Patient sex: F
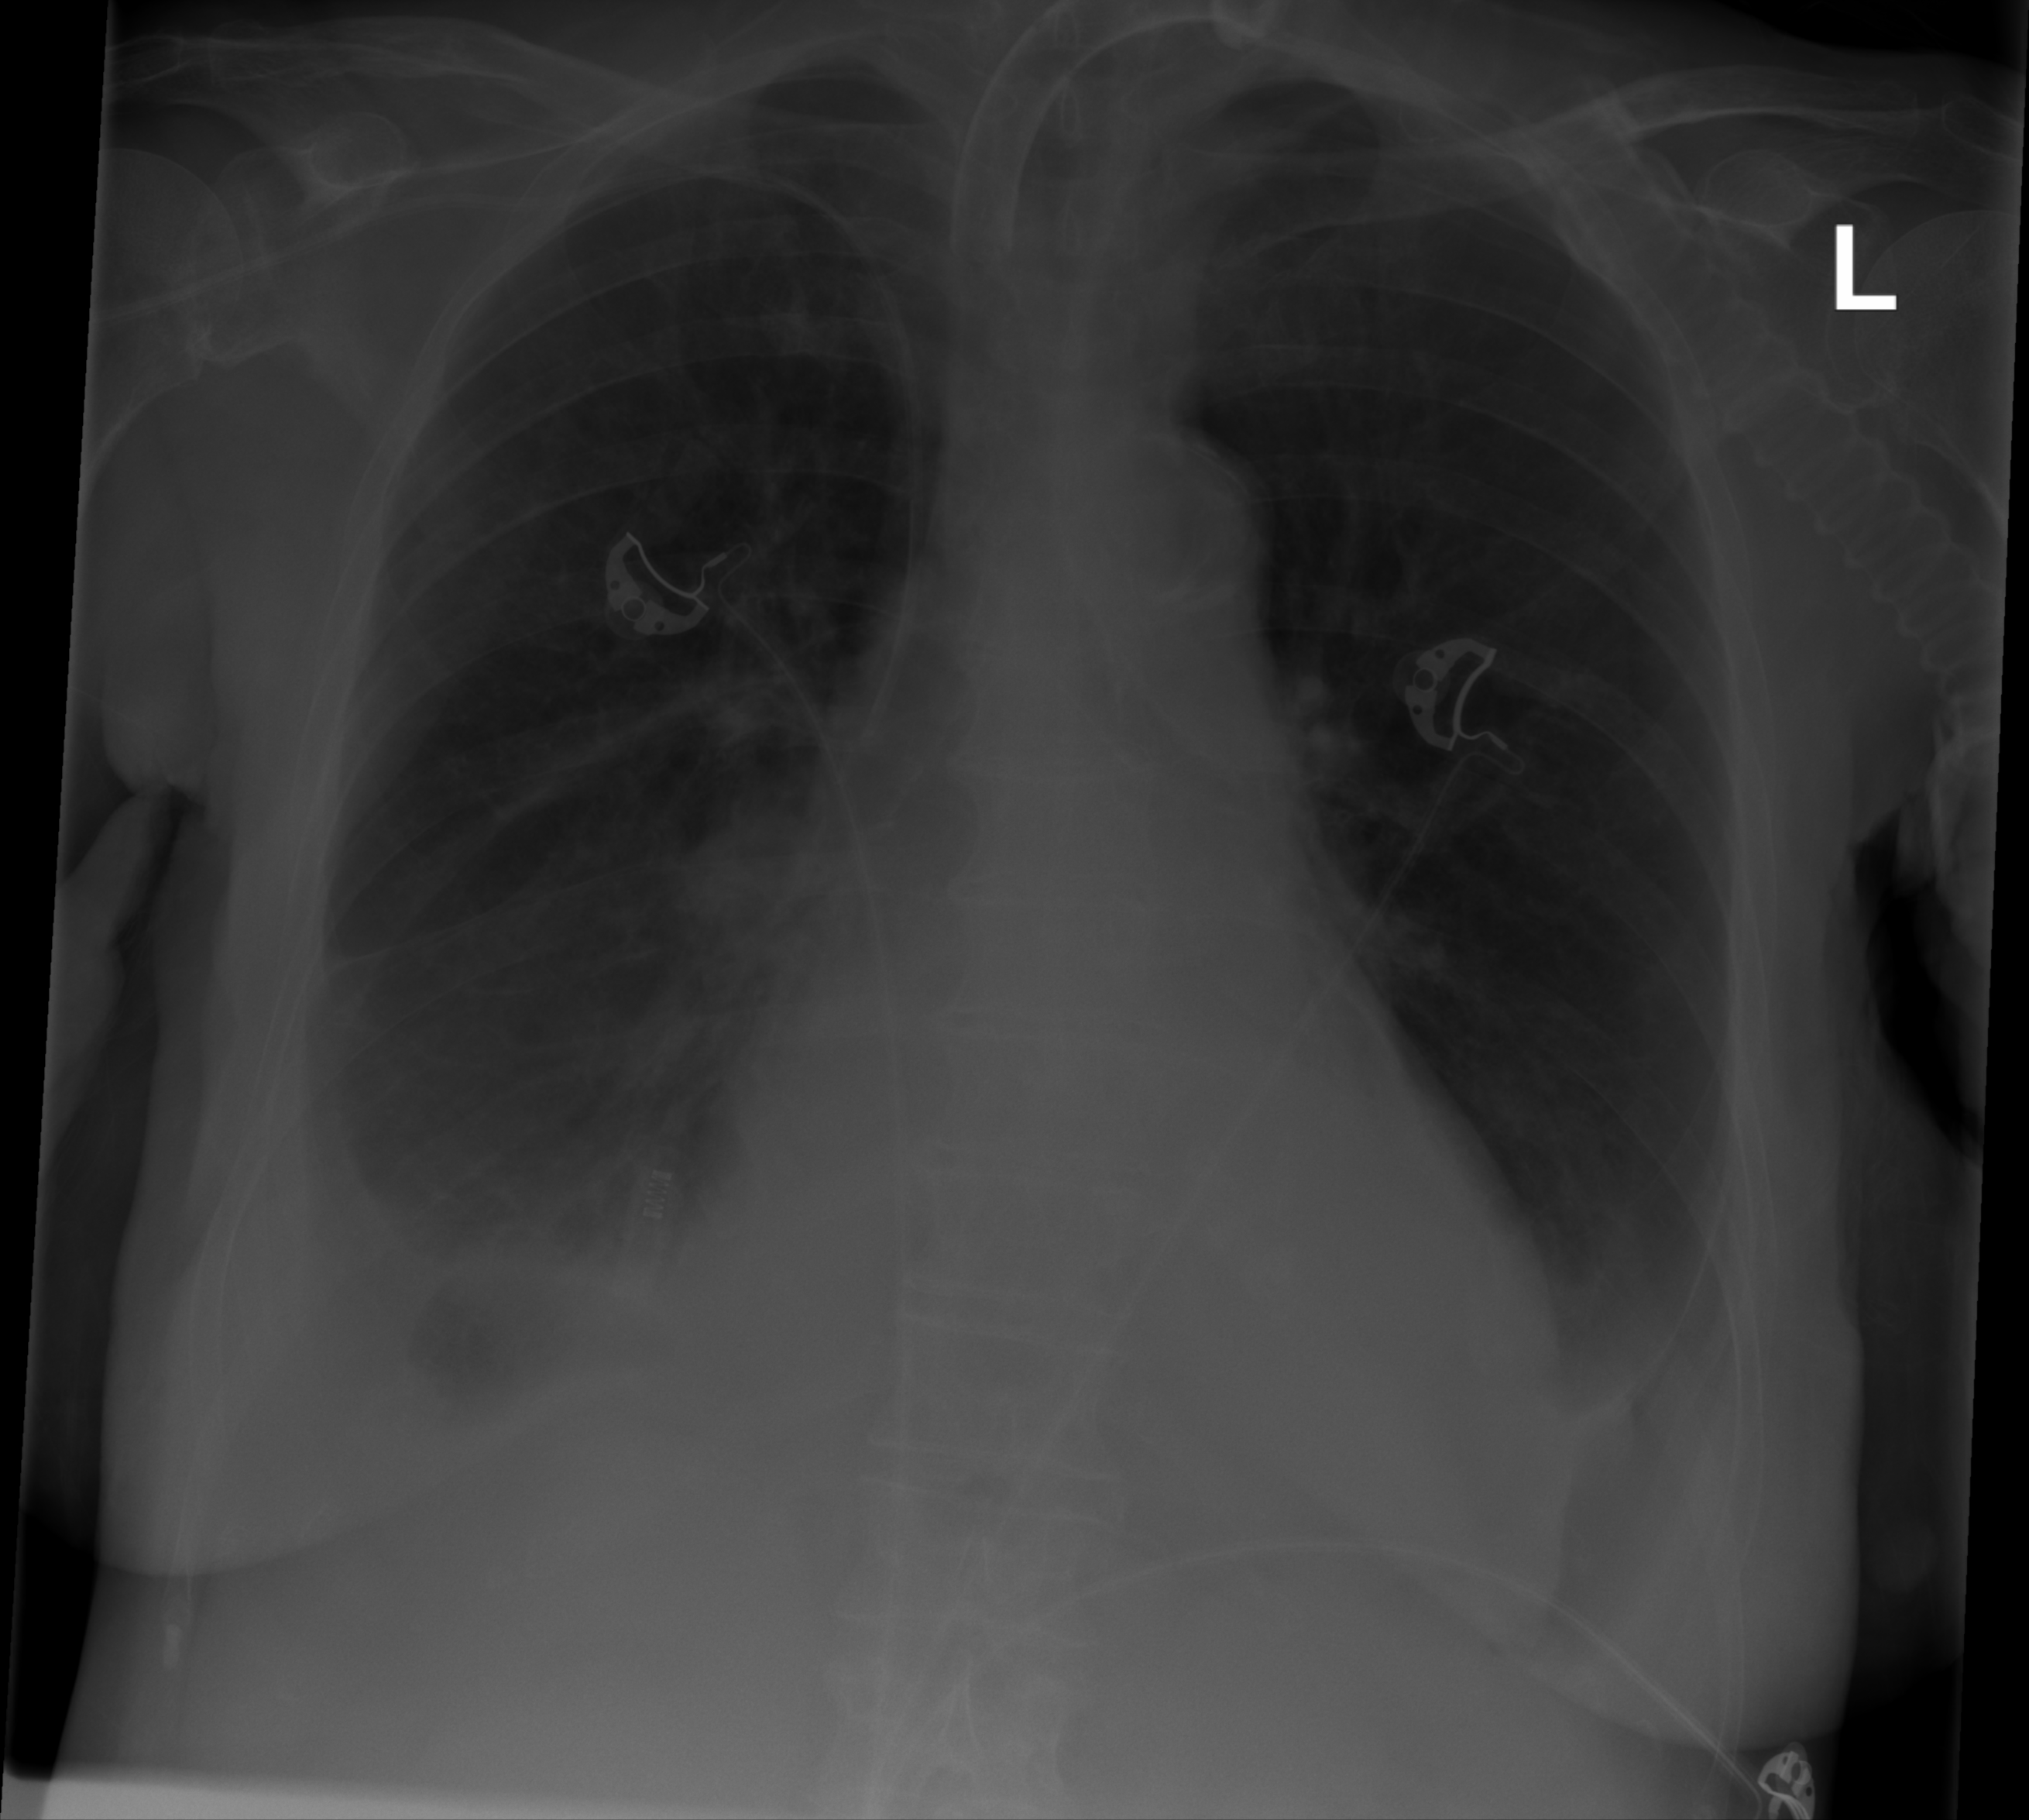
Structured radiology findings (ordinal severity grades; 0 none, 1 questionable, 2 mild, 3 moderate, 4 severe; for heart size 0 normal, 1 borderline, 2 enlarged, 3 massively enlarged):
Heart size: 2
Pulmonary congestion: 0
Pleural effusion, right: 2
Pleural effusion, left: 2
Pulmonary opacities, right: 0
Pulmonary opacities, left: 0
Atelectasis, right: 2
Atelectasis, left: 2